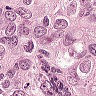
Metastatic tissue present: yes